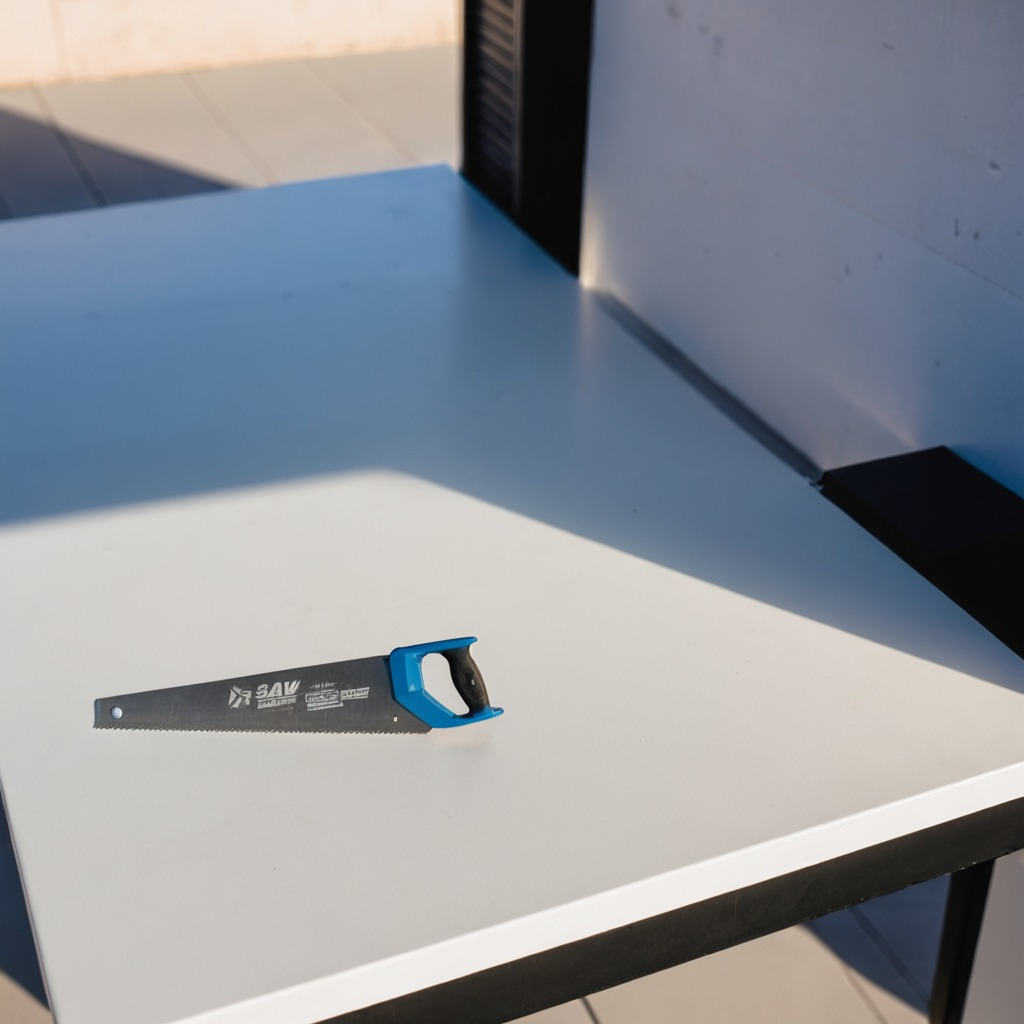
A metal saw is lying on the utility table.